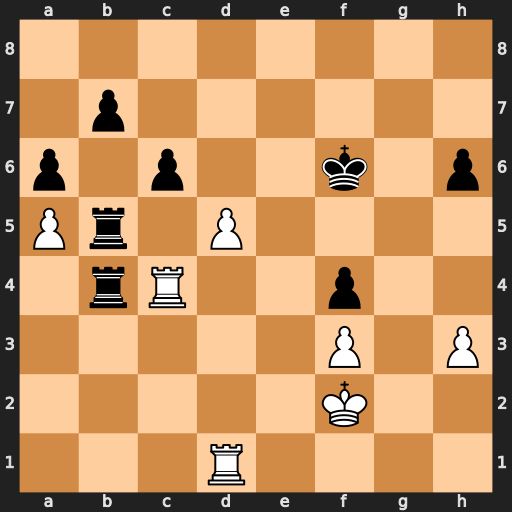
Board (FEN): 8/1p6/p1p2k1p/Pr1P4/1rR2p2/5P1P/5K2/3R4
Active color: w
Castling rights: -
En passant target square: -
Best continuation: Rxb4 Rxb4 d6 Rb5 d7